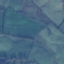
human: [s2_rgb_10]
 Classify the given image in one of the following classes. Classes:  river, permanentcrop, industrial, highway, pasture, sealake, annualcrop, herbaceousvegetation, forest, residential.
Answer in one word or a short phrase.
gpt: Pasture